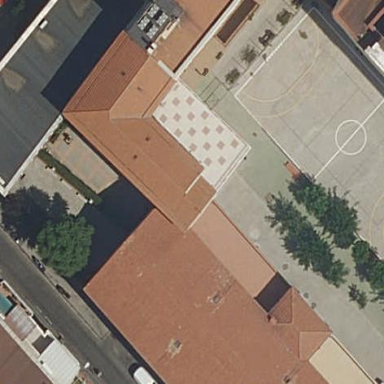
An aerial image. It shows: School.